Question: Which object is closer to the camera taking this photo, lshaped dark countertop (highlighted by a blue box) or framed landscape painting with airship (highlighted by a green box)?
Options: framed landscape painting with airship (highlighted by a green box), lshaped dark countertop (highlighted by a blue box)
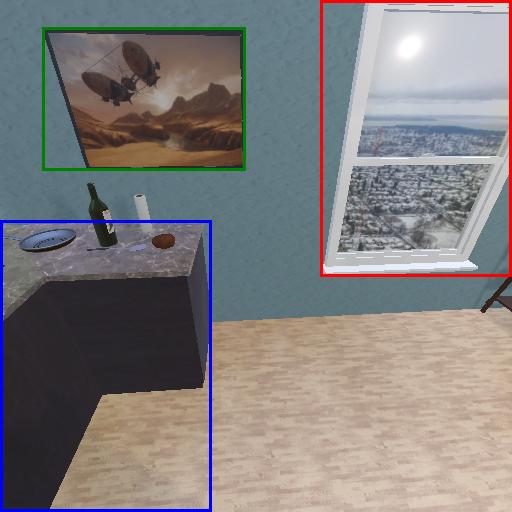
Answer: framed landscape painting with airship (highlighted by a green box)